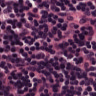
Metastatic tissue present: no